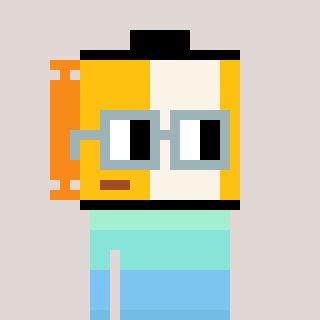
a pixel art character with square dark gray glasses, a film roll-shaped head and a bege-colored body on a warm background